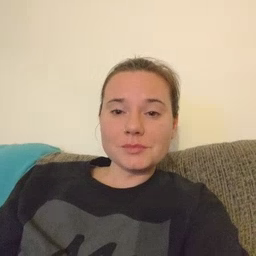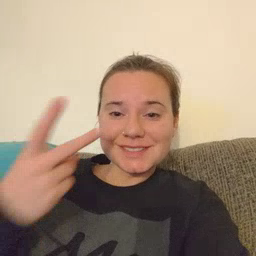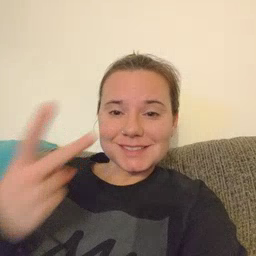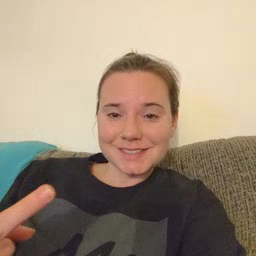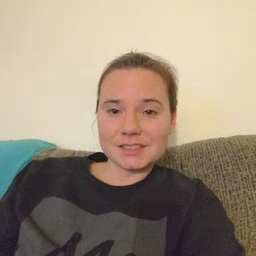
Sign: see